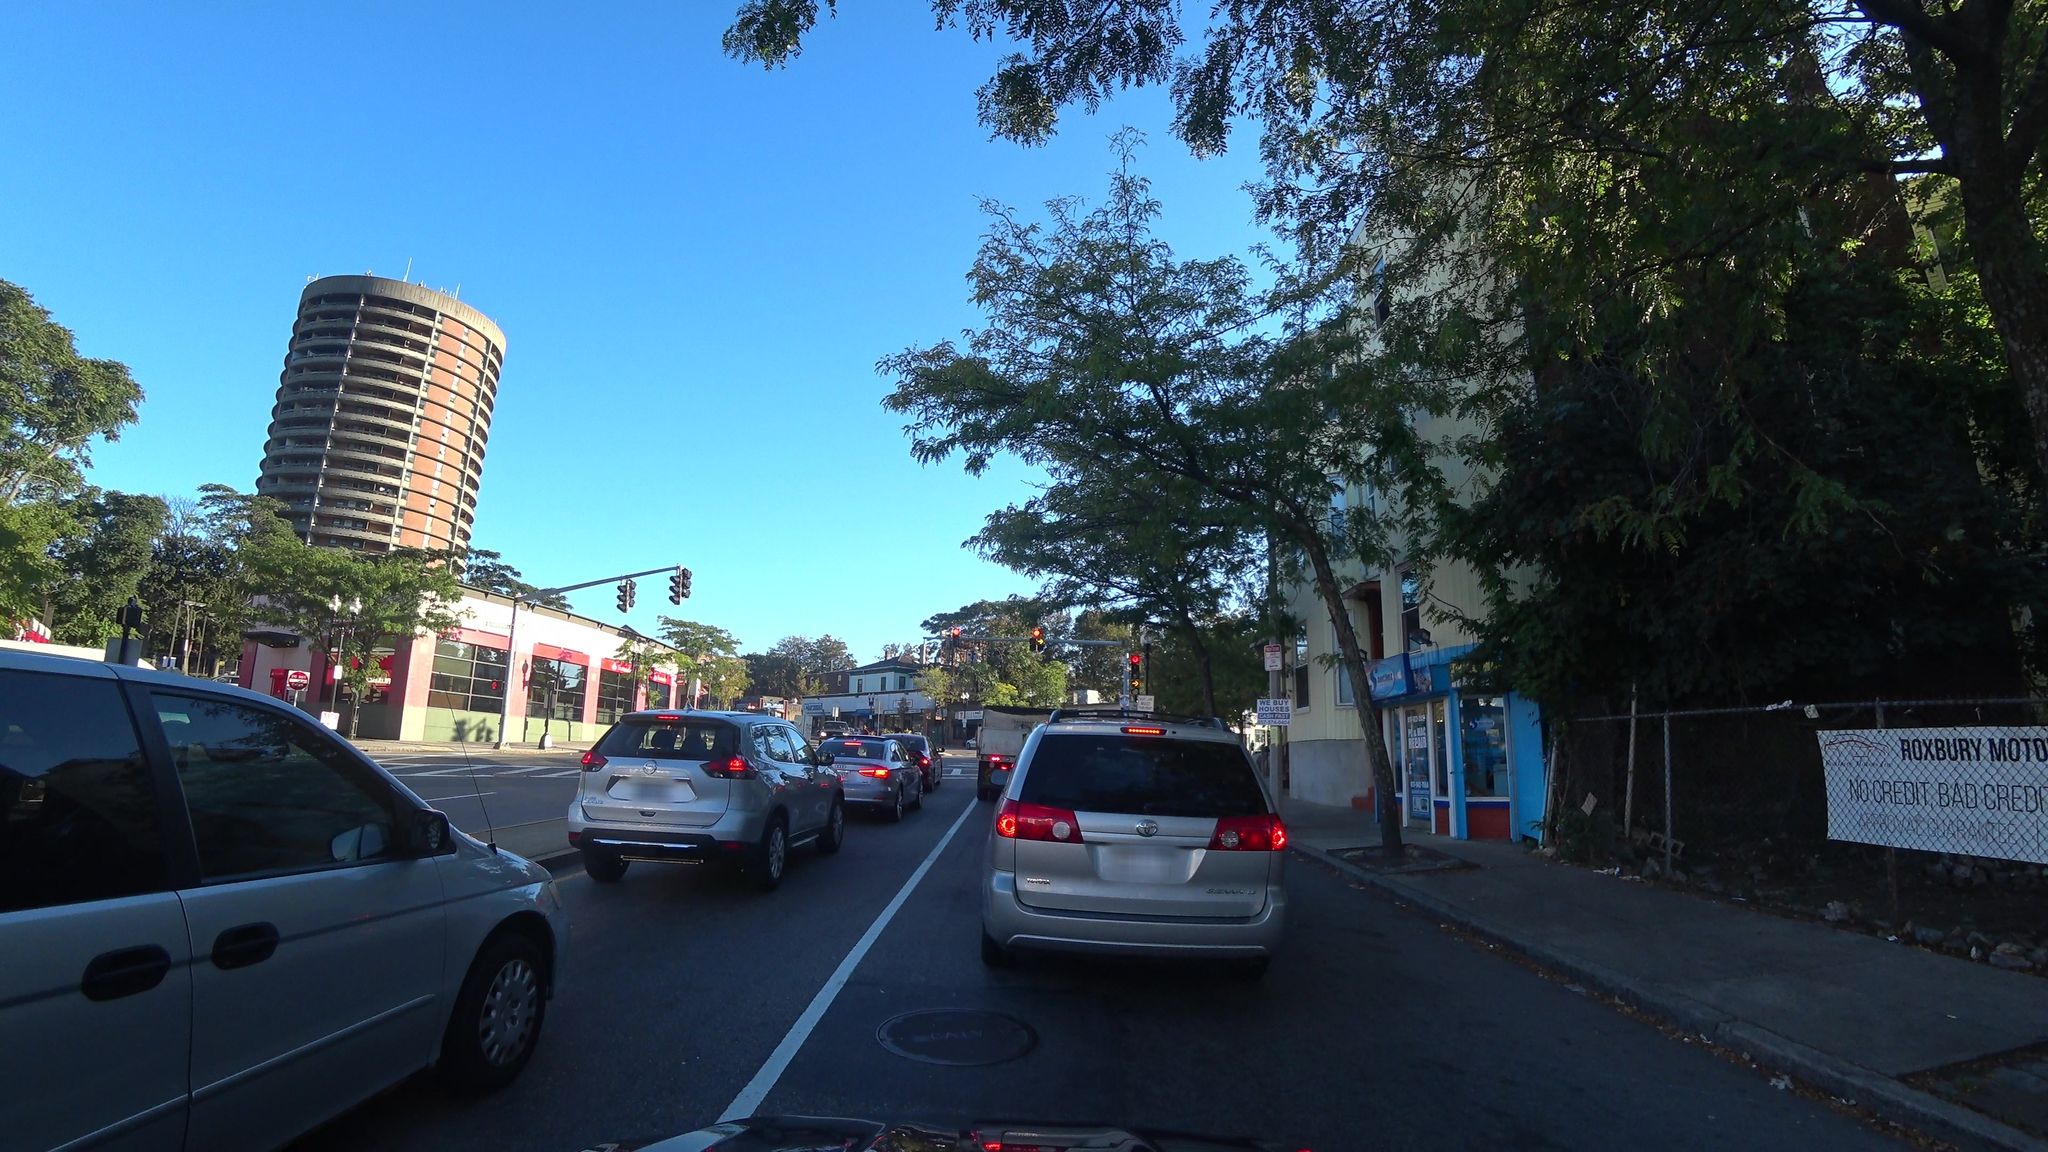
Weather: clear
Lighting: day
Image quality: good
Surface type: driving surface
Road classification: primary
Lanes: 2, 3
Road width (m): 25.9
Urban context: urban centre
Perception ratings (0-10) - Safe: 2.42, Lively: 7.69, Beautiful: 6.71, Boring: 0.71, Depressing: 1.7, Wealthy: 7.29